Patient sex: M
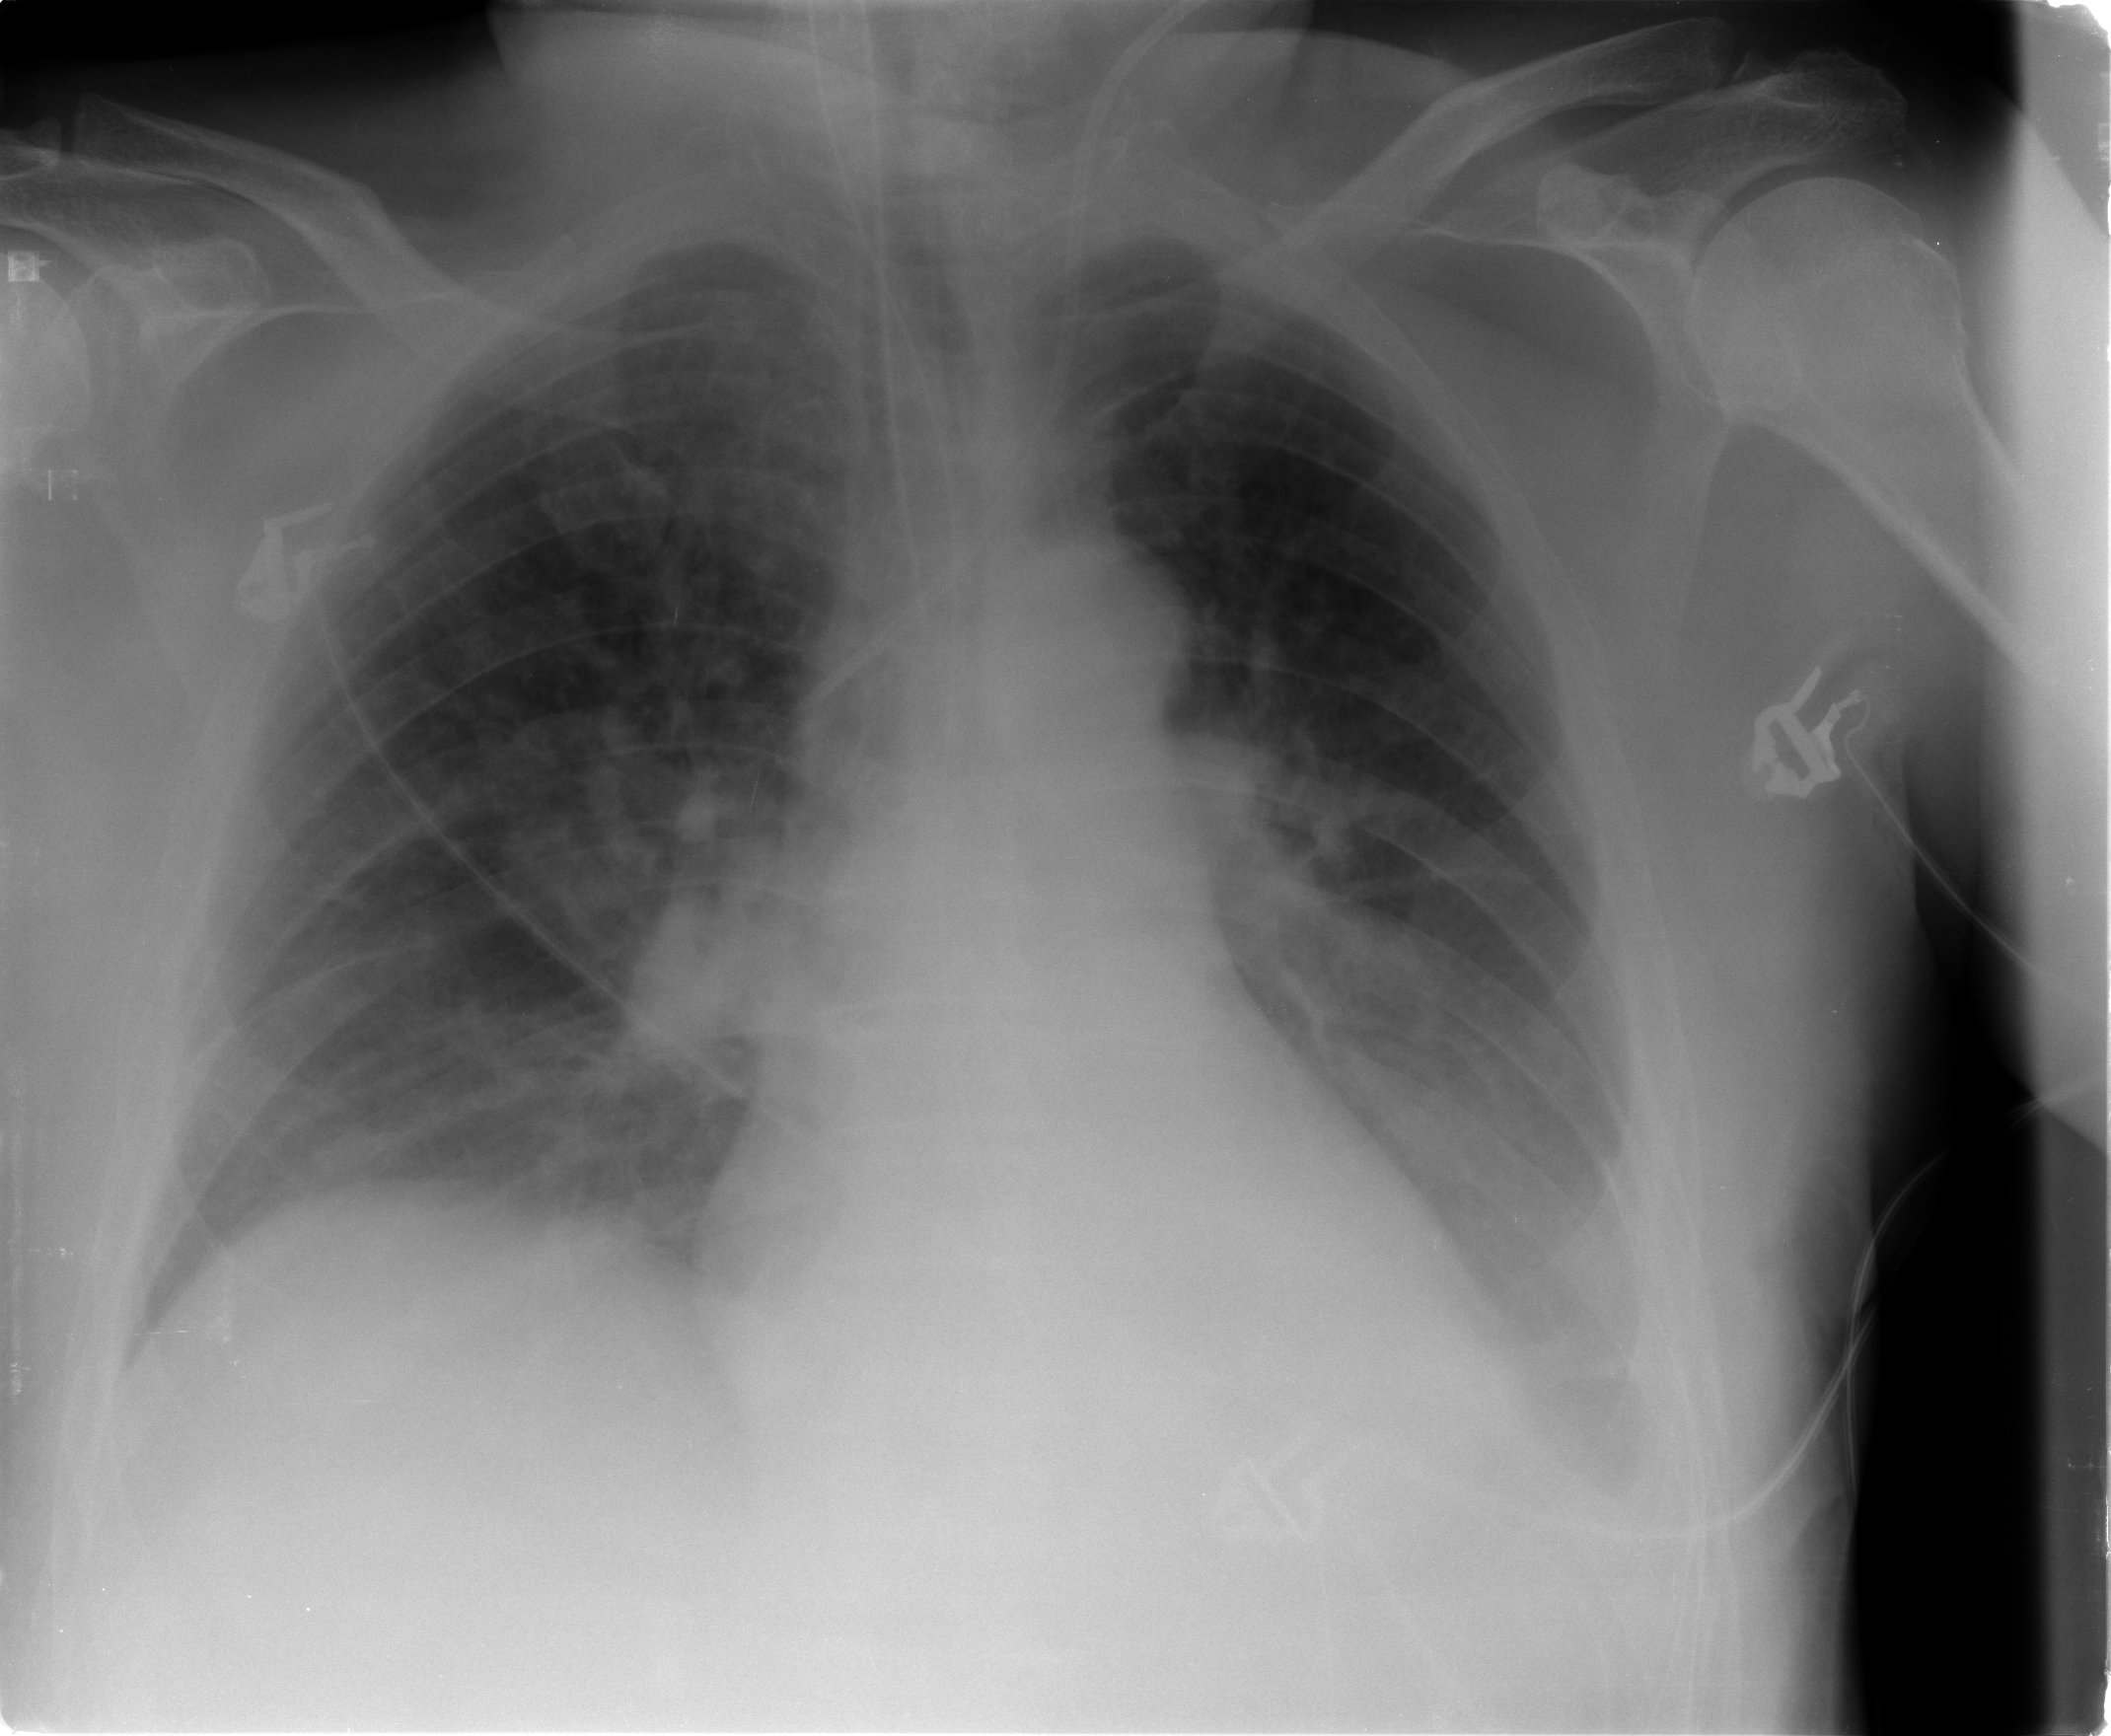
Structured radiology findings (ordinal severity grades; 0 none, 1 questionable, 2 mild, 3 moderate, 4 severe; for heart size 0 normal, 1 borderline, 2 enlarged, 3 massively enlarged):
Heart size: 0
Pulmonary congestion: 2
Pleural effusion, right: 0
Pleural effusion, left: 2
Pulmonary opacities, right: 0
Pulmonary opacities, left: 0
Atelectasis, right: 2
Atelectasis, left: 2